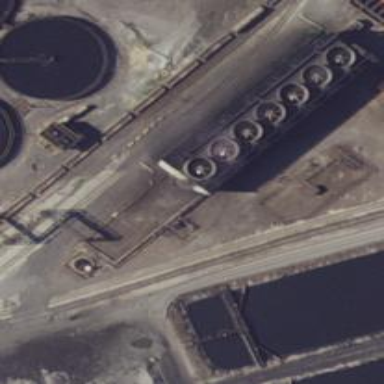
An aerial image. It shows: Industrial building.